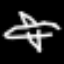
Label: airplane